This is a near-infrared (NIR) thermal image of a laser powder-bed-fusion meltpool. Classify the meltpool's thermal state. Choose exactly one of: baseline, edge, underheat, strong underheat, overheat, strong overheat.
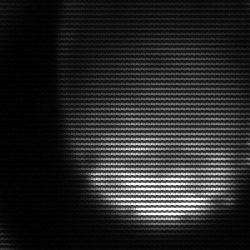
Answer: edge